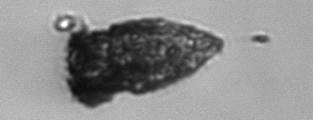
Label: Tintinnopsis